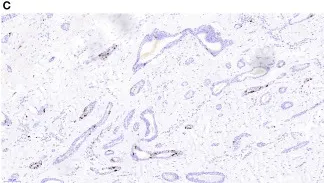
Low expression of Ki-67.
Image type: pathology (immunostaining)